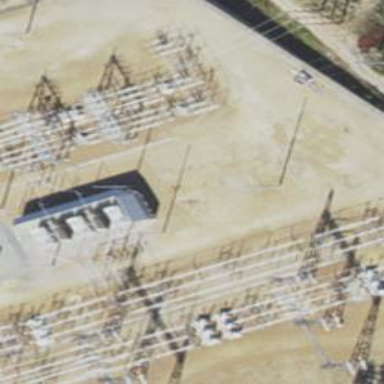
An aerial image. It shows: Outdoor power substation at the transmission level.